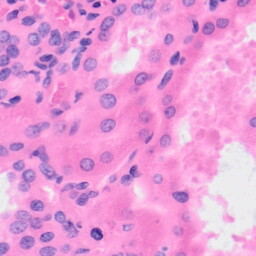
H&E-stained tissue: Kidney